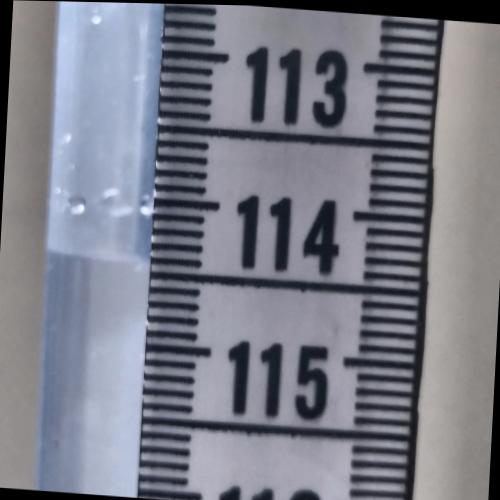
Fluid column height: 114.4 cm